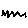
Label: zigzag